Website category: auto
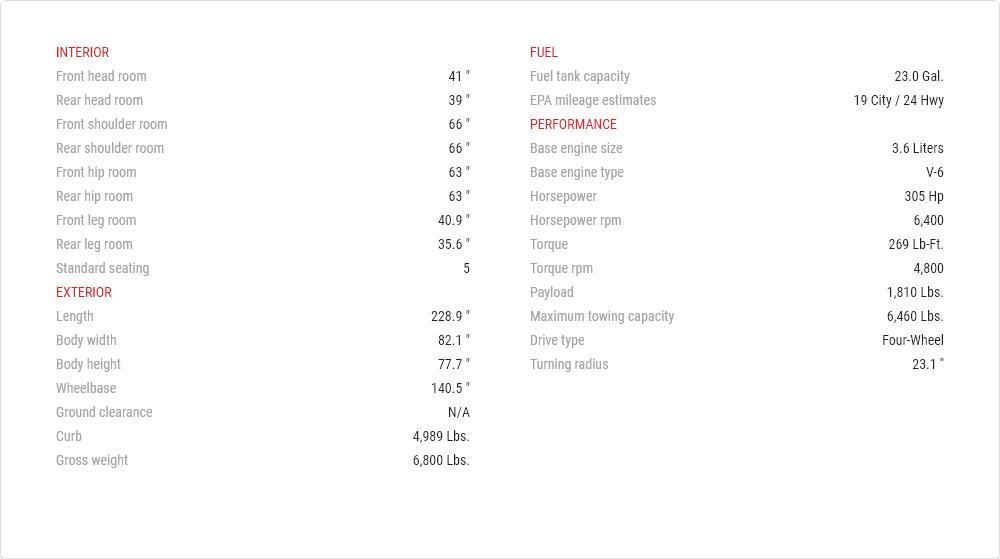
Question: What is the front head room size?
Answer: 41 "

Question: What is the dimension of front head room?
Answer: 41 "

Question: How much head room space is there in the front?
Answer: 41 "

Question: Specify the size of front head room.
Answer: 41 "

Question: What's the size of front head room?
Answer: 41 "

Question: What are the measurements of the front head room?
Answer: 41 "

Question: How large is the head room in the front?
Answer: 41 "

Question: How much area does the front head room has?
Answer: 41 "

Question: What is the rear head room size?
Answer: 39 "

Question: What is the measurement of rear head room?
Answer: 39 "

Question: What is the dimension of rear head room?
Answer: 39 "

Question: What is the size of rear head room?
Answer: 39 "

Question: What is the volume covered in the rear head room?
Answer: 39 "

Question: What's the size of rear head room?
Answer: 39 "

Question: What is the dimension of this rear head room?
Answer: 39 "

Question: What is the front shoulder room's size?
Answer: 66 "

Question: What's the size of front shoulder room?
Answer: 66 "

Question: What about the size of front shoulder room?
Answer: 66 "

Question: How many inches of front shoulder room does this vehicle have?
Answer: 66 "

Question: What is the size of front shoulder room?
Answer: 66 "

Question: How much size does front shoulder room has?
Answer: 66 "

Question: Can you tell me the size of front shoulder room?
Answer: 66 "

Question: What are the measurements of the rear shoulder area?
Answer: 66 "

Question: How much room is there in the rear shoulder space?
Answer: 66 "

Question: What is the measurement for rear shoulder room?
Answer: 66 "

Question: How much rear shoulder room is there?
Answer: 66 "

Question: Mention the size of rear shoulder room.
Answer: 66 "

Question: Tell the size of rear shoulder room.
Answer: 66 "

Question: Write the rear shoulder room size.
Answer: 66 "

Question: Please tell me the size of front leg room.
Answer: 40.9 "

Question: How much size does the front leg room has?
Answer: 40.9 "

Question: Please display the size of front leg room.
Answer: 40.9 "

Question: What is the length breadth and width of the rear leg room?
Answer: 35.6 "

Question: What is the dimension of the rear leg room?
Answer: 35.6 "

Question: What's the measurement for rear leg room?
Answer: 35.6 "

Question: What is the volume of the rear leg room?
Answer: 35.6 "

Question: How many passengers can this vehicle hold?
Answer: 5

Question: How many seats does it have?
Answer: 5

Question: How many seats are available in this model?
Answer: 5

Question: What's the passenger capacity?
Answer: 5

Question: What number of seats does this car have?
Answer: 5

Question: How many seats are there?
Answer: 5

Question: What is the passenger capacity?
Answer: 5

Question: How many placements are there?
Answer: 5

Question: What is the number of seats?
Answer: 5

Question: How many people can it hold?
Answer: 5

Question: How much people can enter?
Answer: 5

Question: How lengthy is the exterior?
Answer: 228.9 "

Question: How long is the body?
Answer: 228.9 "

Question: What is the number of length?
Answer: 228.9 "

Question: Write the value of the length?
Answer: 228.9 "

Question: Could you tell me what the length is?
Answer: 228.9 "

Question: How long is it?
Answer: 228.9 "

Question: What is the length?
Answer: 228.9 "

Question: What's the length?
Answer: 228.9 "

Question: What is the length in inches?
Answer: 228.9 "

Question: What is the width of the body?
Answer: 82.1 "

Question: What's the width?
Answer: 82.1 "

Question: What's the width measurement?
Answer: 82.1 "

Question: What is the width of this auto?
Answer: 82.1 "

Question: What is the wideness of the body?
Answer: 82.1 "

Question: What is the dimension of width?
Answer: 82.1 "

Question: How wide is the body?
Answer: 82.1 "

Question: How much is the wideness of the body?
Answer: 82.1 "